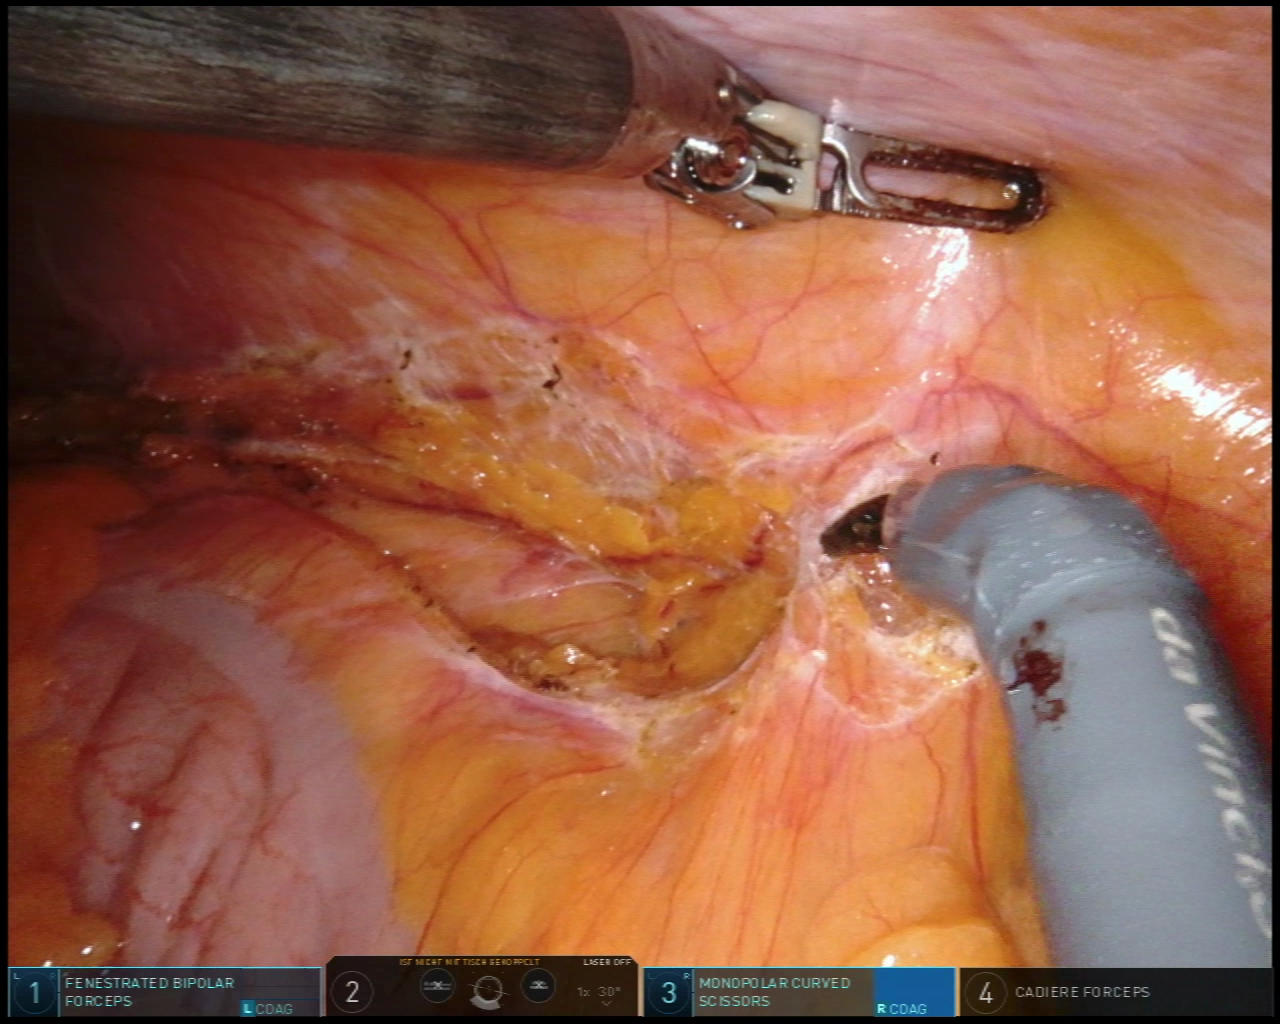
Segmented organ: colon
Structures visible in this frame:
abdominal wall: yes
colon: yes
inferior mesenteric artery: no
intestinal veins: no
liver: no
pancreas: no
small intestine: no
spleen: no
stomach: no
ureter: no
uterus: no
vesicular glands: no